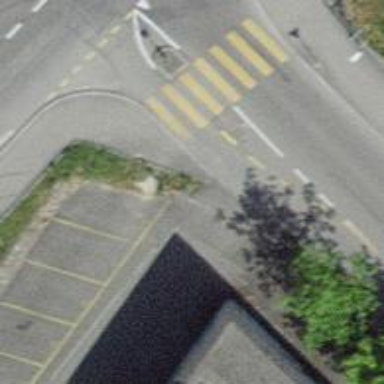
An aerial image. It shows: Kerb serving as barrier.